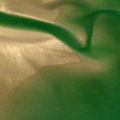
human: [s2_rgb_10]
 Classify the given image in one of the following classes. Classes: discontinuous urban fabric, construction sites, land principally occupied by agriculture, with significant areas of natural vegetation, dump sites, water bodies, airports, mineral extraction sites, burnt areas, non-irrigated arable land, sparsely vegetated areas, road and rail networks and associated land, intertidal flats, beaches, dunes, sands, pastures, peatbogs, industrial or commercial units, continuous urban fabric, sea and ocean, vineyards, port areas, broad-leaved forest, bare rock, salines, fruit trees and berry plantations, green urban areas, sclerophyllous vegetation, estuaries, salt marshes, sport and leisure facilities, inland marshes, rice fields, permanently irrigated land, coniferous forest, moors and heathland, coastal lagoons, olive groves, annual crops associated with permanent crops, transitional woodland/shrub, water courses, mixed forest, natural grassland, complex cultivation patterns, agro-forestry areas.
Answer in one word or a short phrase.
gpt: intertidal flats, sea and ocean